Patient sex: M
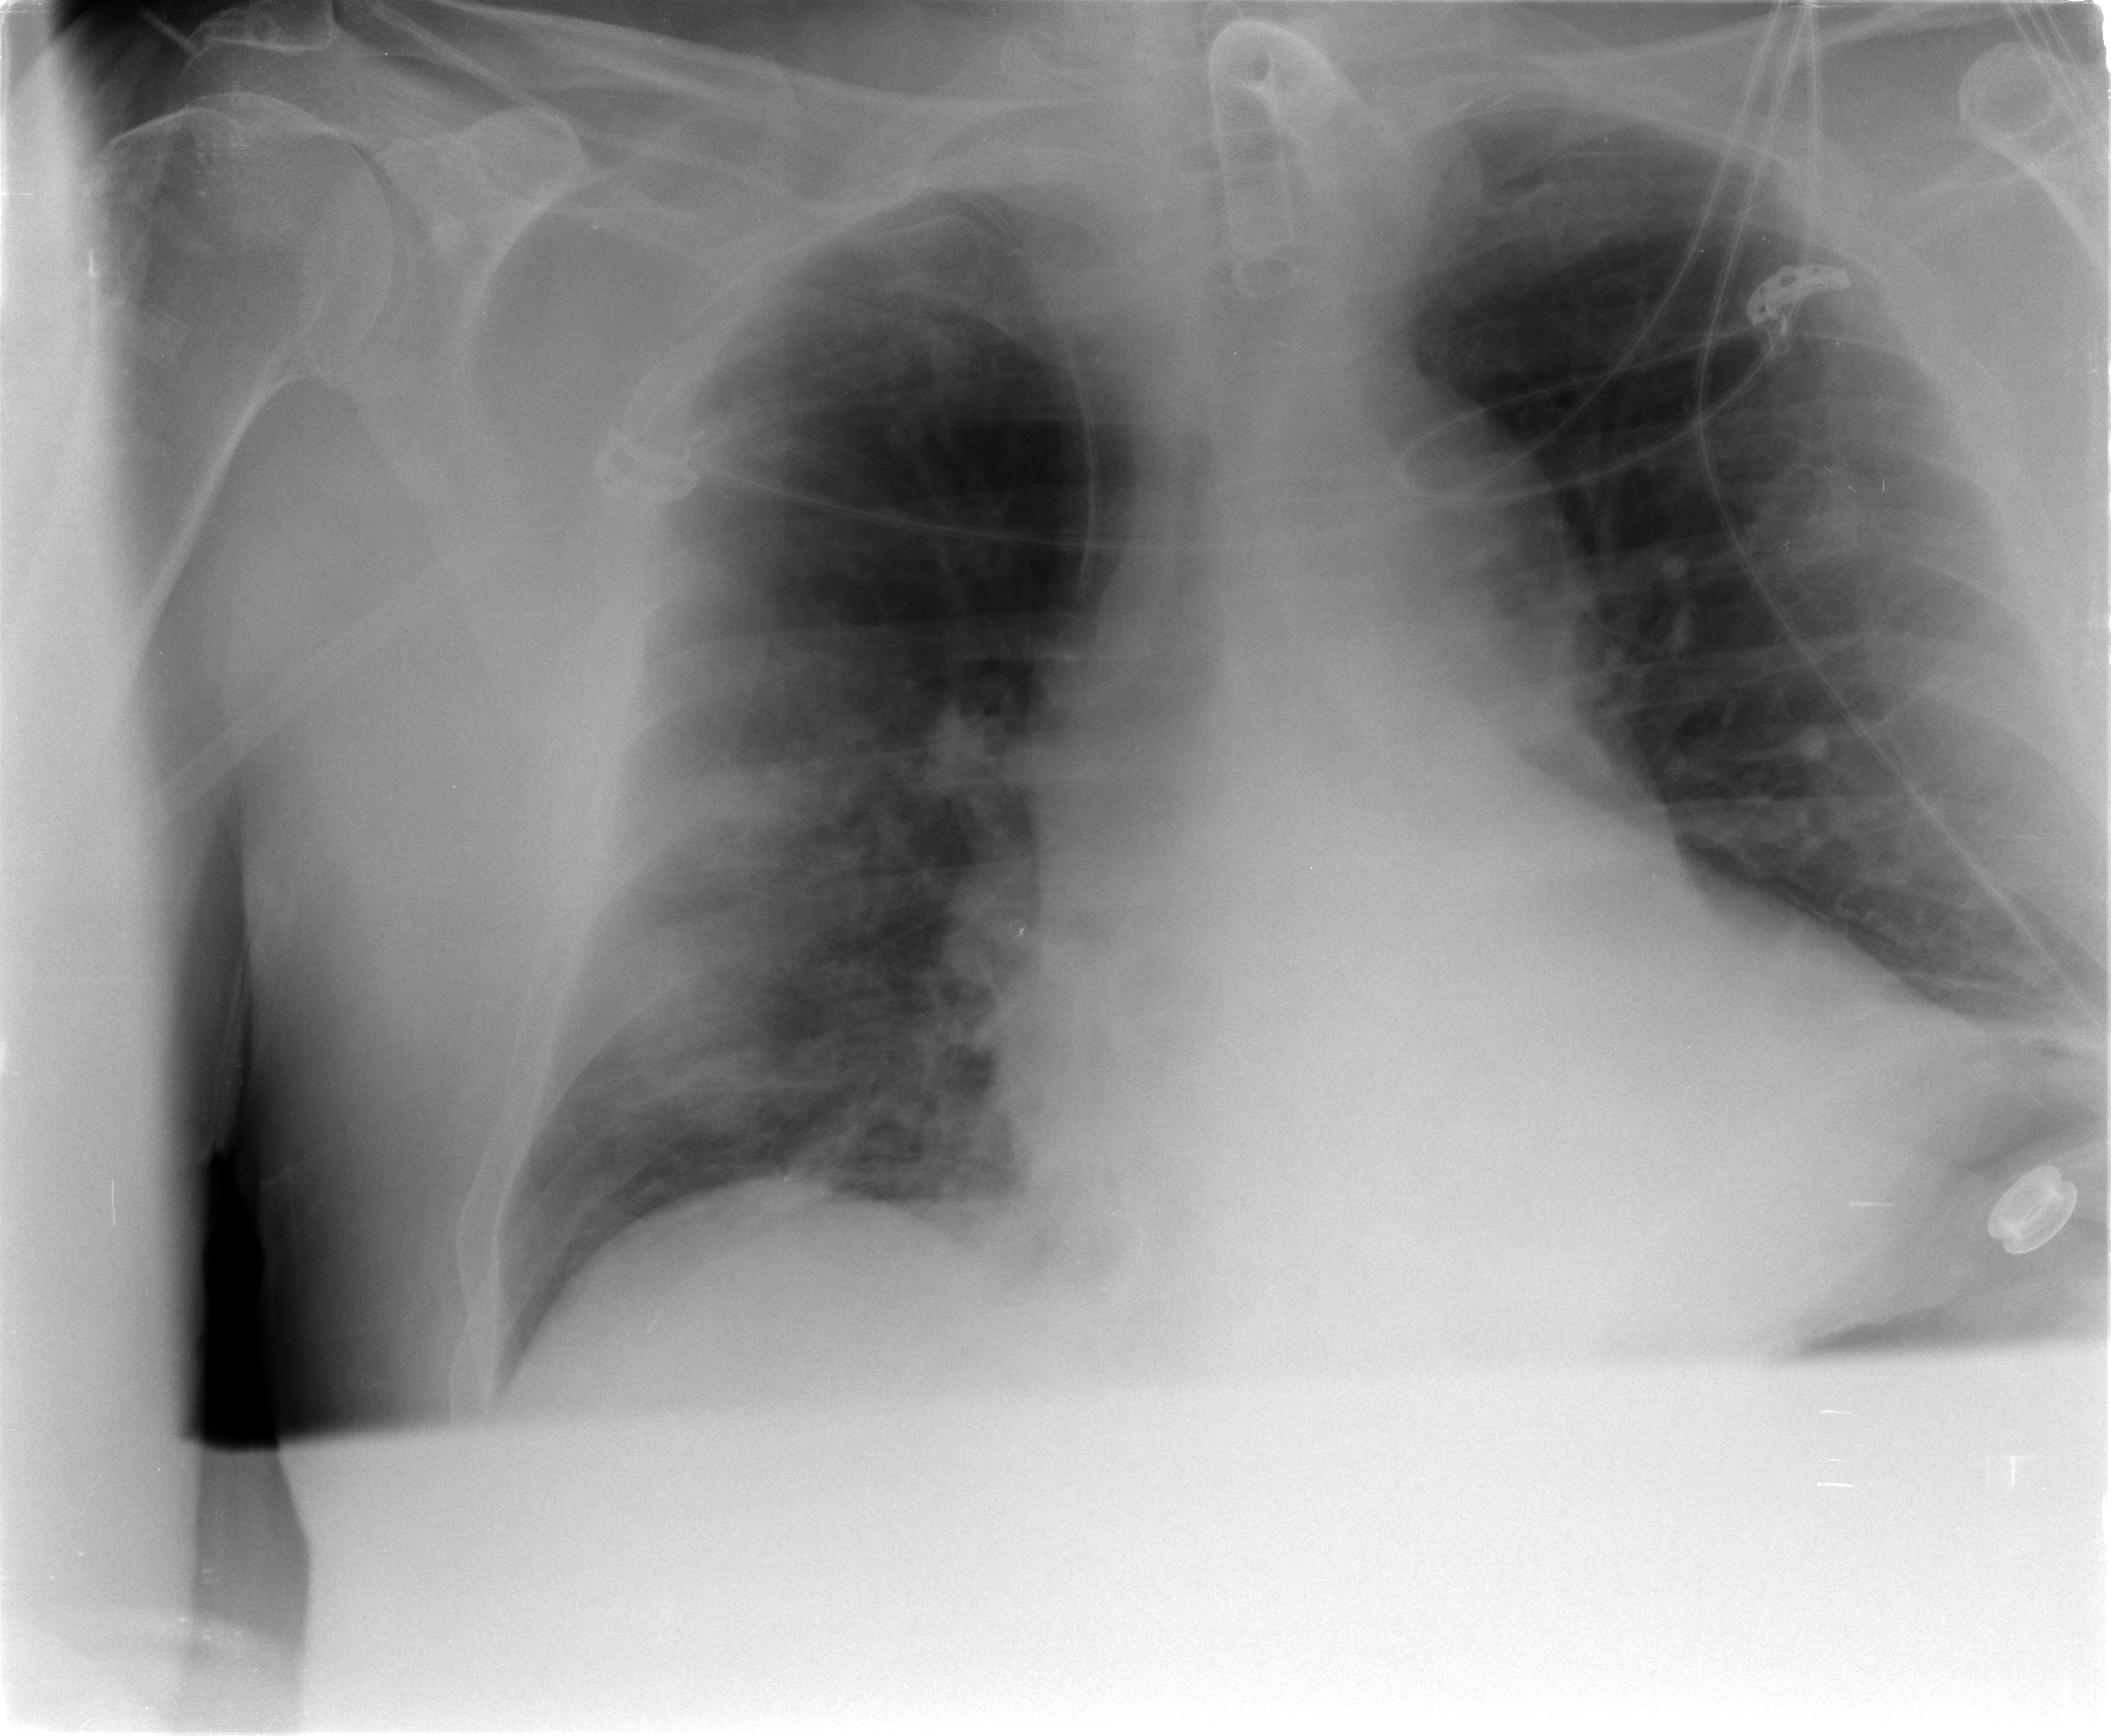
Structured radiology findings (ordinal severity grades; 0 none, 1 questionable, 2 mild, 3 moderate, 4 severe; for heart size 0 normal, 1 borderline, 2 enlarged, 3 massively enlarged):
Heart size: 2
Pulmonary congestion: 0
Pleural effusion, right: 0
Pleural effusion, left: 2
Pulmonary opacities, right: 1
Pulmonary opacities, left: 0
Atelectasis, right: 2
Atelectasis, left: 2